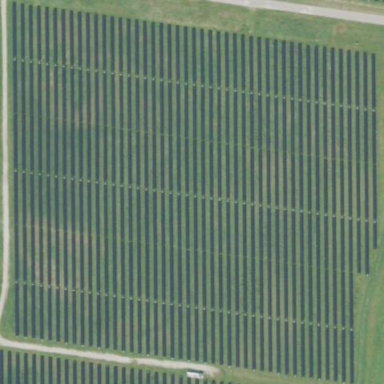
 consisting of solar photovoltaic panels."